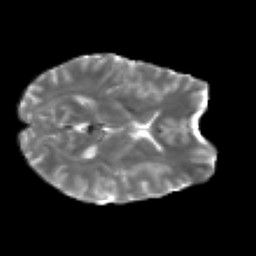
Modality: T2w
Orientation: axial
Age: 26
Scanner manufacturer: siemens
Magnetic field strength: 3 T
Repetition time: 2.2 s
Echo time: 0.084 s